Chest X-ray:
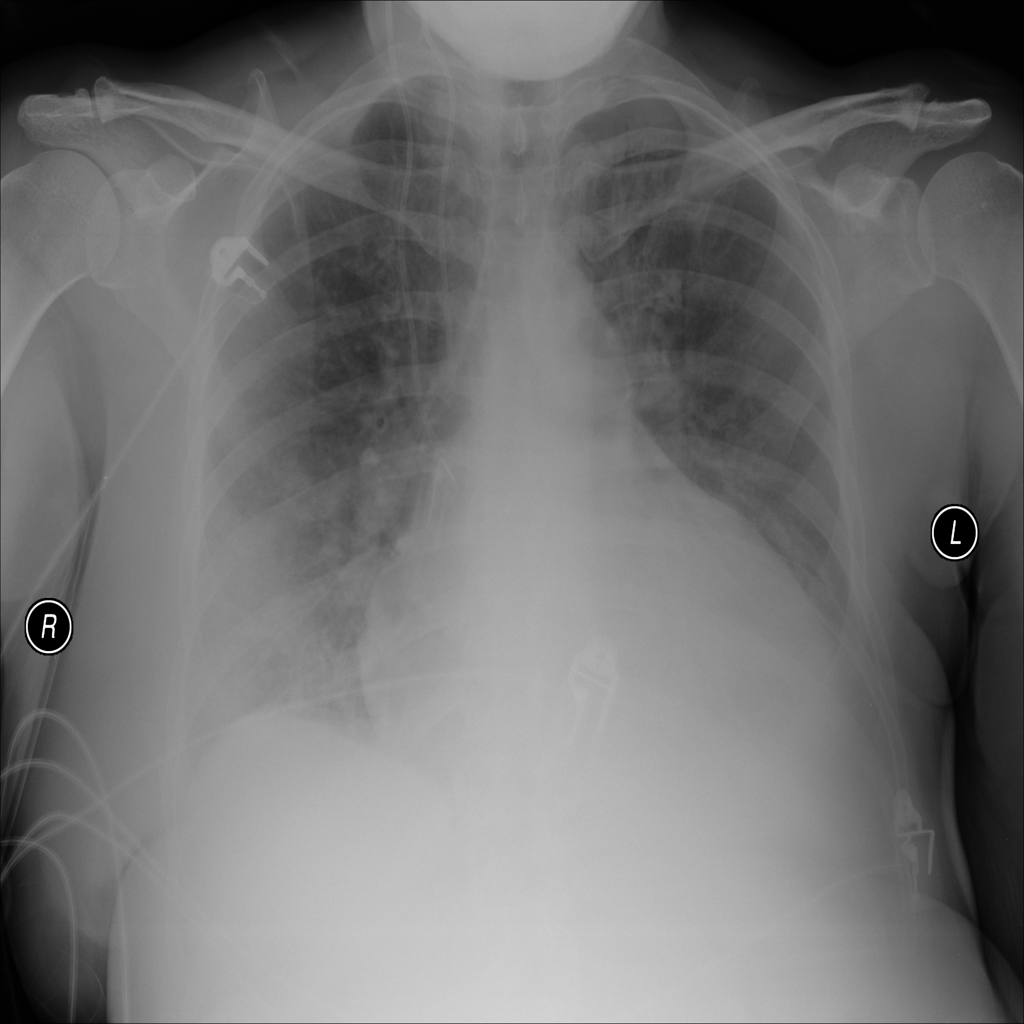
Findings: Cardiomegaly, Effusion
No abnormal finding: no